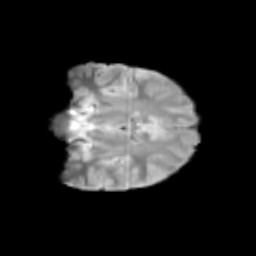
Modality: T2w
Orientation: coronal
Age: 11
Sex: female
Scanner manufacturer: siemens
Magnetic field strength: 3 T
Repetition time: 3.8 s
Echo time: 0.07 s